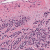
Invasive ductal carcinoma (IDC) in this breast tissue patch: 1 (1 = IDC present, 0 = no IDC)